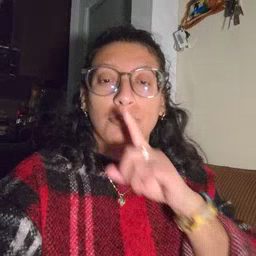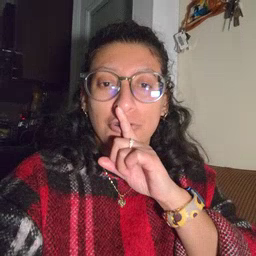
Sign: shhh